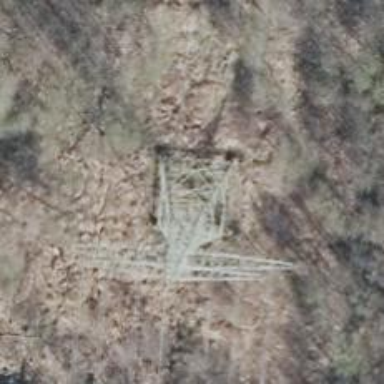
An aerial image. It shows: Towering power structure.